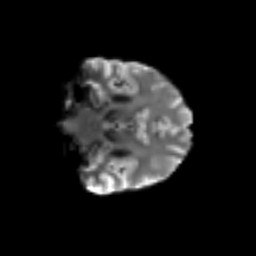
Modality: T2w
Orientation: coronal
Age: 67
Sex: female
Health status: ill
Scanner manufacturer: siemens
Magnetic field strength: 3 T
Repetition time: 8.7 s
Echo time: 0.11 s